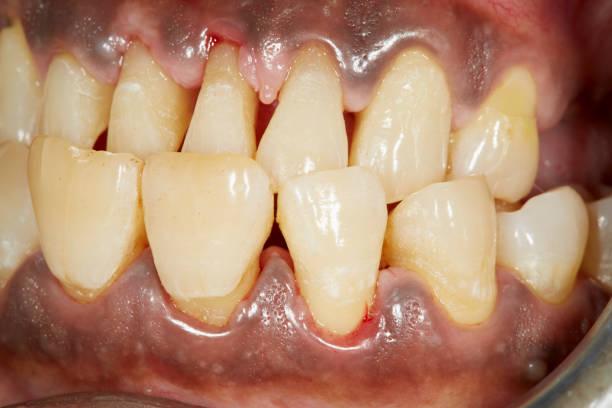
Condition: Gingivitis